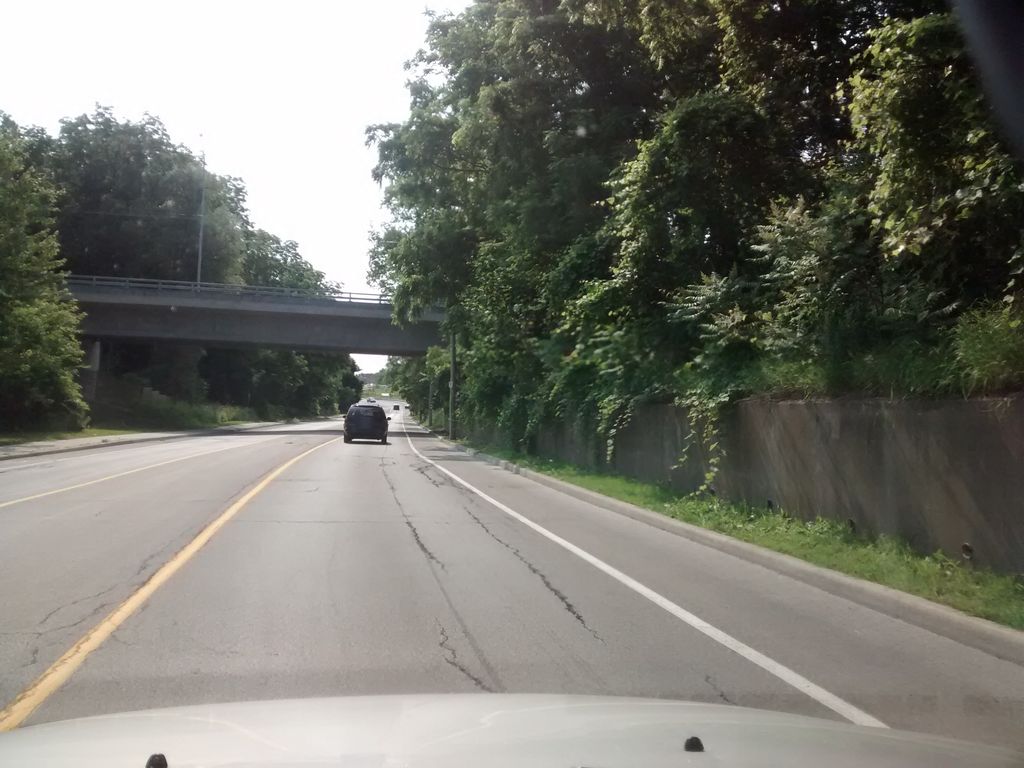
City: hamilton